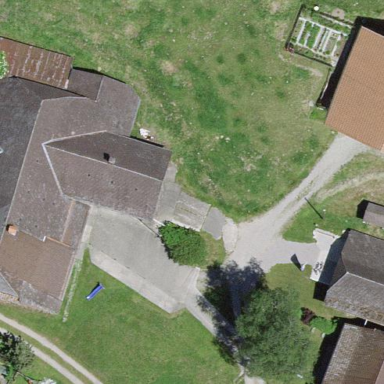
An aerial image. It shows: Farm building.